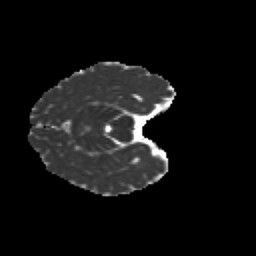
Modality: MD
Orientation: axial
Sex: female
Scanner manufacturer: siemens
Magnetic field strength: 3 T
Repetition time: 5 s
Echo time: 0.071 s